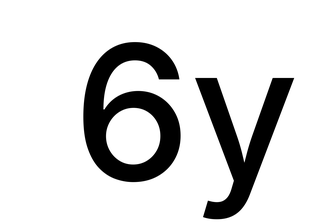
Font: Inter_Medium